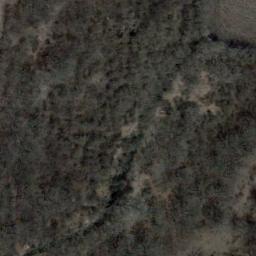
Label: forest